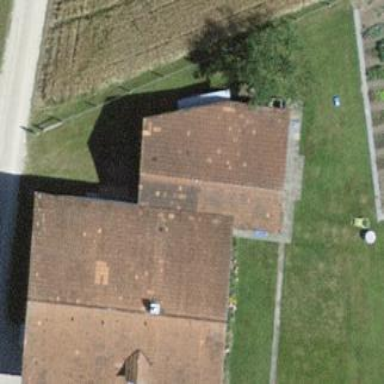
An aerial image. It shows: Rural barn.